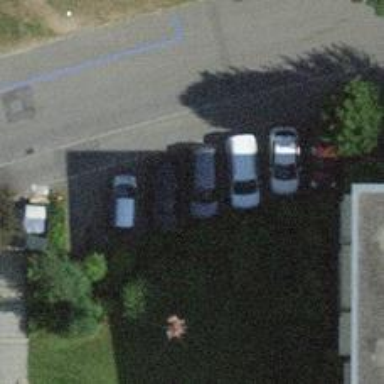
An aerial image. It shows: Parking available on the street side.